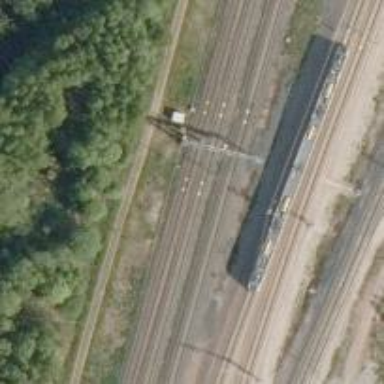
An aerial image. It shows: Railway signal.